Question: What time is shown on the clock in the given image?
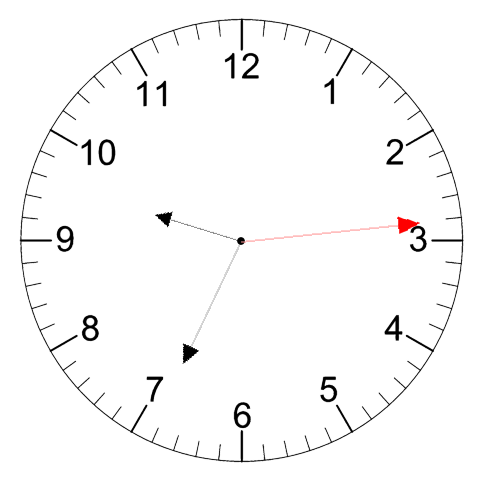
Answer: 09:34:14